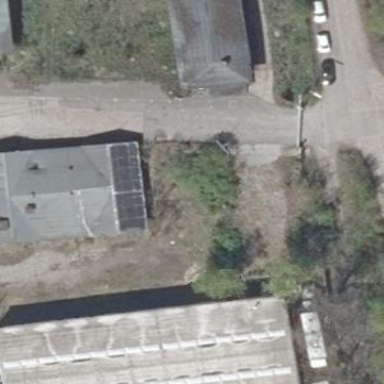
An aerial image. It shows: Industrial building with historic significance.